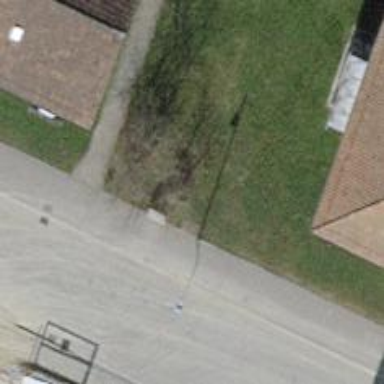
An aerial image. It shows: Power utility street cabinet.